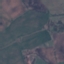
Land use / land cover: Pasture